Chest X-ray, PA view. Patient: 63 years old, sex M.
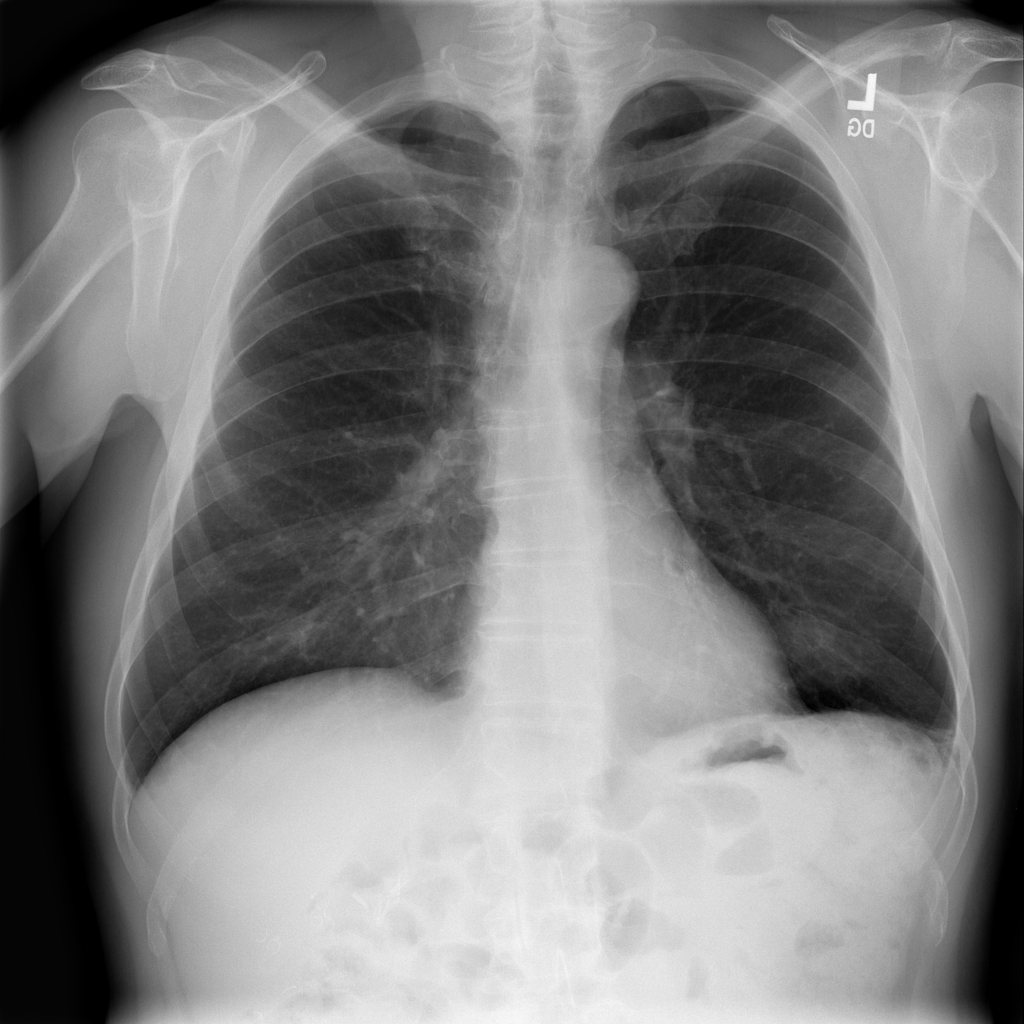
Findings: Consolidation